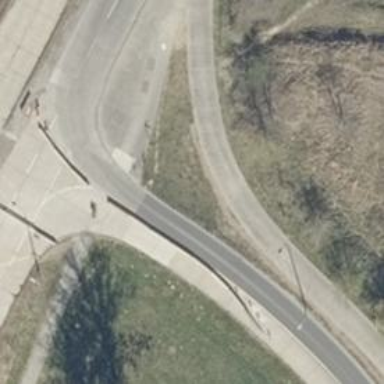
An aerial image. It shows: Concrete primary link highway.